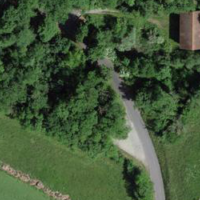
EUNIS habitat code: 25
Species observed at this site:
Prunus padus
Melittis melissophyllum